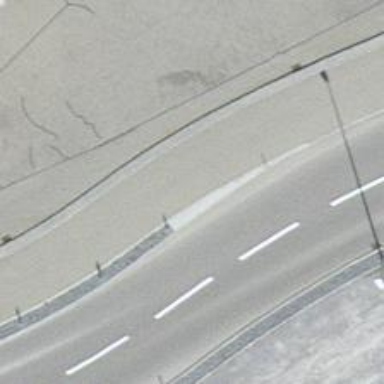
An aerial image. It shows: Asphalt cycleway.